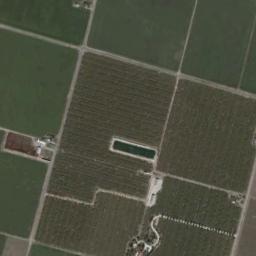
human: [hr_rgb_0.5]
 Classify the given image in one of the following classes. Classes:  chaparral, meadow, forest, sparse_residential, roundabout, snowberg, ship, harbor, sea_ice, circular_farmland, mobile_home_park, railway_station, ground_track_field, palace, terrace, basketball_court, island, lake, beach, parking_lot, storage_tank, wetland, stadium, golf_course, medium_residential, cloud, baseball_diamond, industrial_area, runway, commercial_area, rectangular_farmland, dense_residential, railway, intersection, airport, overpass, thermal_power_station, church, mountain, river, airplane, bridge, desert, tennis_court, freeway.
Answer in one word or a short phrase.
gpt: rectangular_farmland